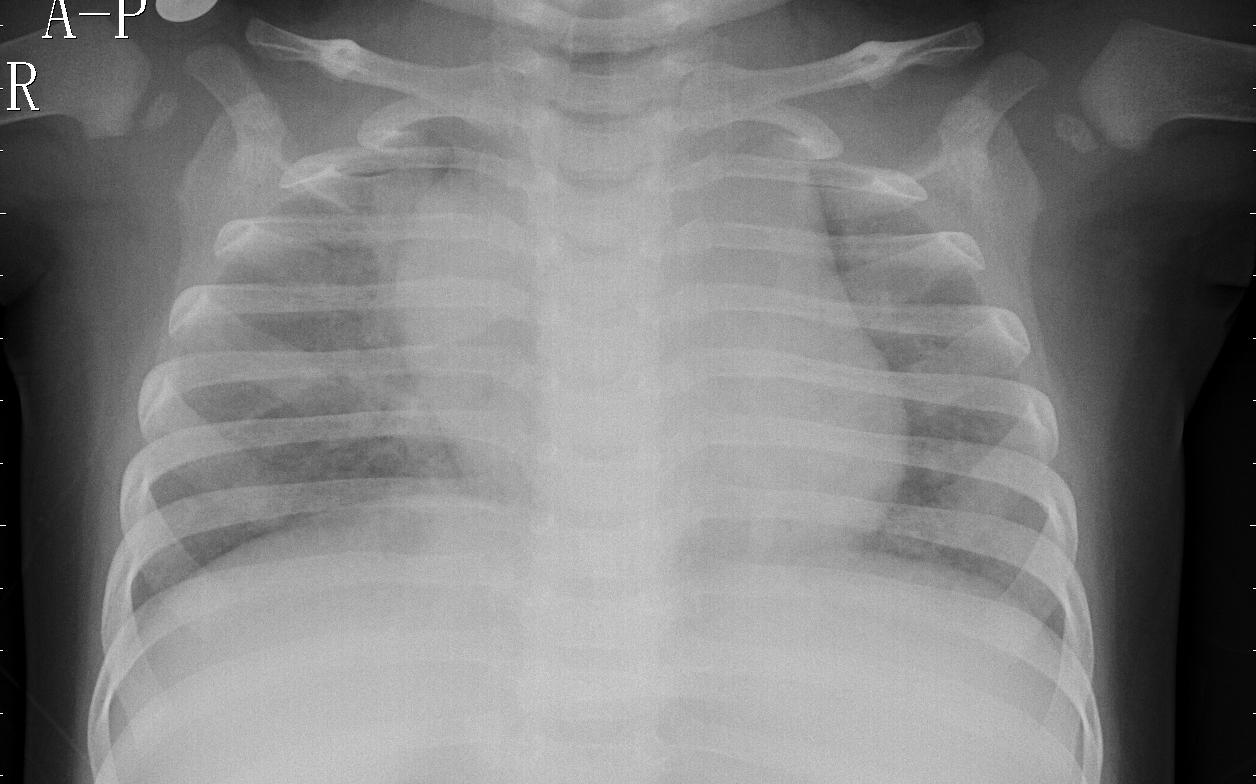
Diagnosis: PNEUMONIA